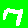
Digit: 7